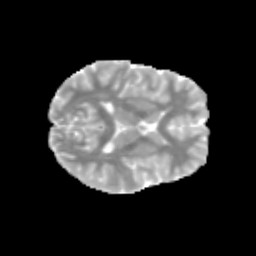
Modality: MD
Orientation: axial
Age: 13
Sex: female
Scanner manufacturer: siemens
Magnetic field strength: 3 T
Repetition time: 3.8 s
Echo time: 0.07 s